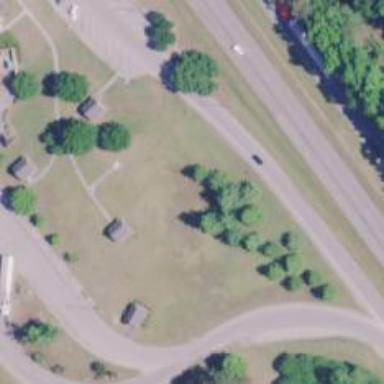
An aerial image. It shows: Rest area along the road.